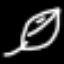
Label: leaf